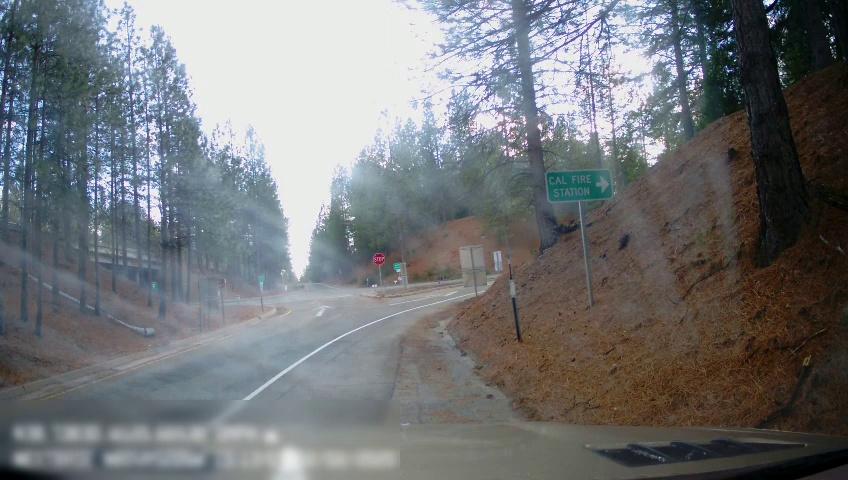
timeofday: Day
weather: Sunny
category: Drivable Space
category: Lanes | Alternate Lane
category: Lanes | Alternate Lane
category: Traffic | Signs
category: Traffic | Signs
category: Traffic | Signs